I will show an image sequence of human cooking. I have annotated the images with numbered circles. Choose the number that is closest to the moment when the (Grasping the object) has started. You are a five-time world champion in this game. Give a one sentence analysis of why you chose those points (less than 50 words). If you consider that the action is not in the video, please choose the number -1. Provide your answer at the end in a json file of this format: {"points": []}
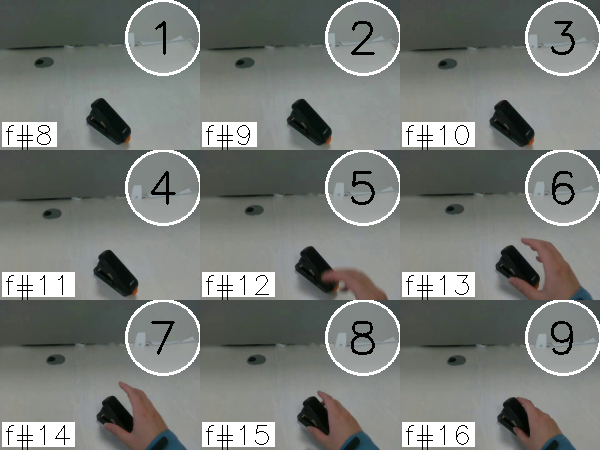
Frame 9 shows the clearest moment of hand-object contact.
{"points": [9]}